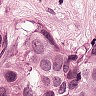
Metastatic tissue present: yes